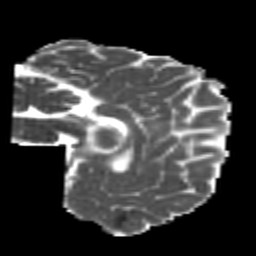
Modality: MD
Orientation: sagittal
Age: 24
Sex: male
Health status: healthy
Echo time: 0.074 s